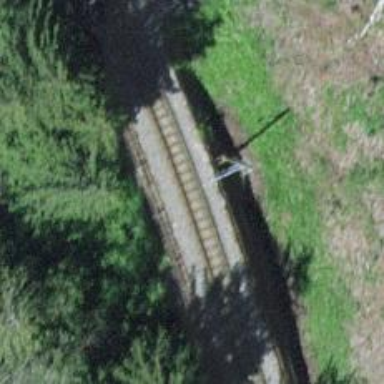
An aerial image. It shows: Narrow gauge railway with electrified contact lines.